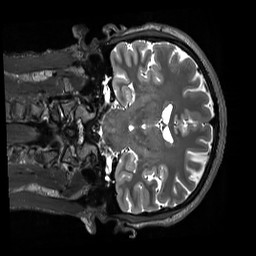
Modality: T2w
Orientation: coronal
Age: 27
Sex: male
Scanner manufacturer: siemens
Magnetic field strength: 3 T
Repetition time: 3.39 s
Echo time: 0.389 s